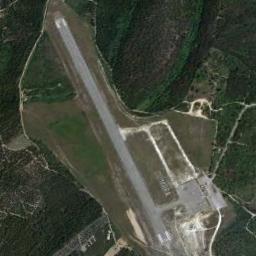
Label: airport